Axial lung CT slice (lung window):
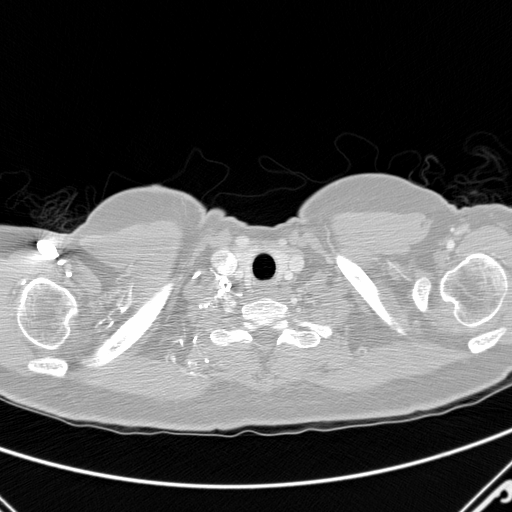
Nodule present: no